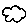
Label: cloud